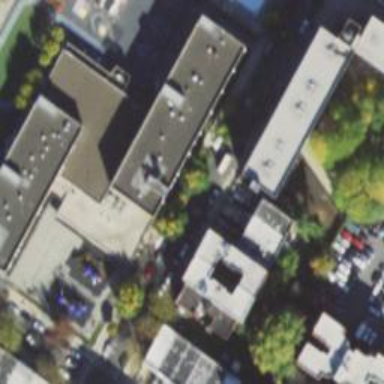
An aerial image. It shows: School.